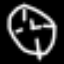
Label: clock